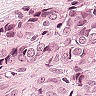
Metastatic tissue present: yes